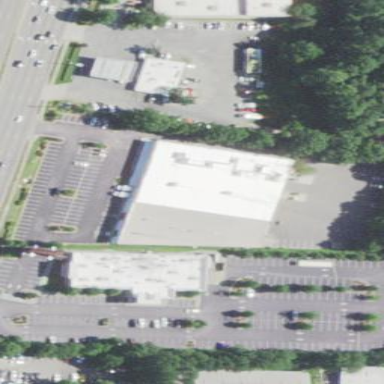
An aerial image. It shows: Commercial building.